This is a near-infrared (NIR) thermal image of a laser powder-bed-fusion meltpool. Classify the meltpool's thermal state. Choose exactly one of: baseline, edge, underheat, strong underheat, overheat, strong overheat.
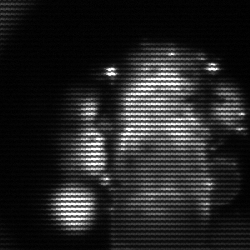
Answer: strong underheat